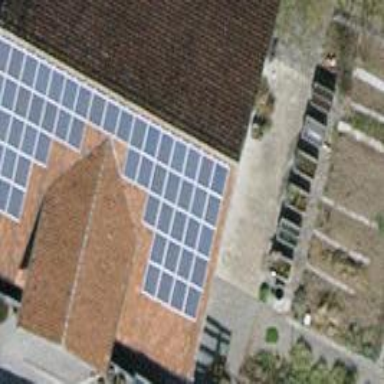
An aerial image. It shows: Solar power generator using photovoltaic method with solar photovoltaic panel types.